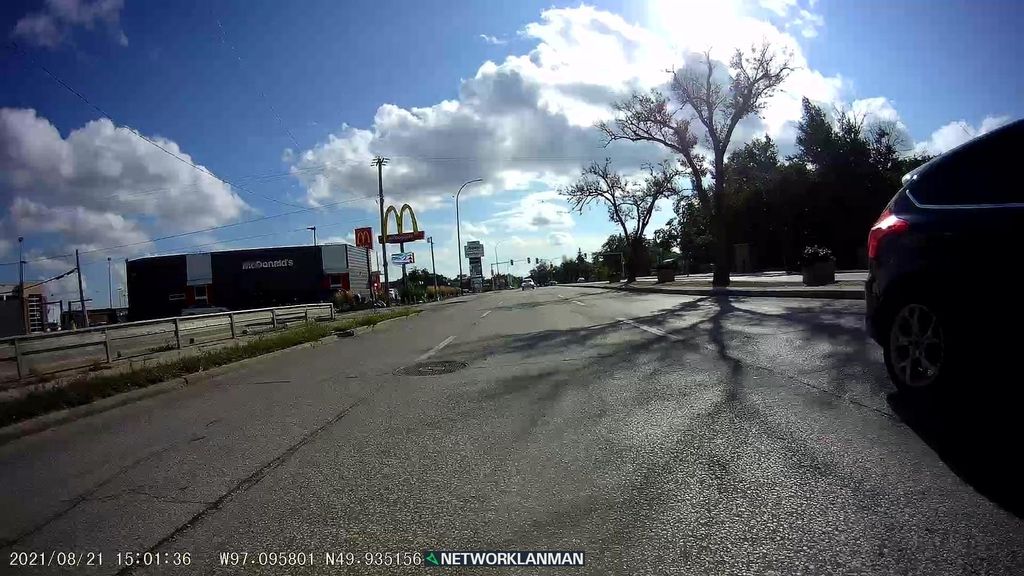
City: winnipeg